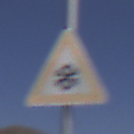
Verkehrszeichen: SchneeOderEisglaette
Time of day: Midday
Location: Outdoor (Nature)
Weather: Clear
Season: NotSpecified
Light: Natural